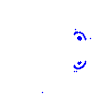
Particle: pion